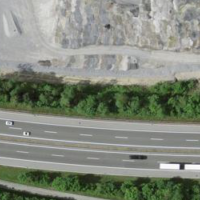
EUNIS habitat code: 57
Species observed at this site:
Chroicocephalus ridibundus
Pica pica
Corvus corone
Buteo buteo
Sturnus vulgaris